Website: crate-barrel
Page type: newsletter-management
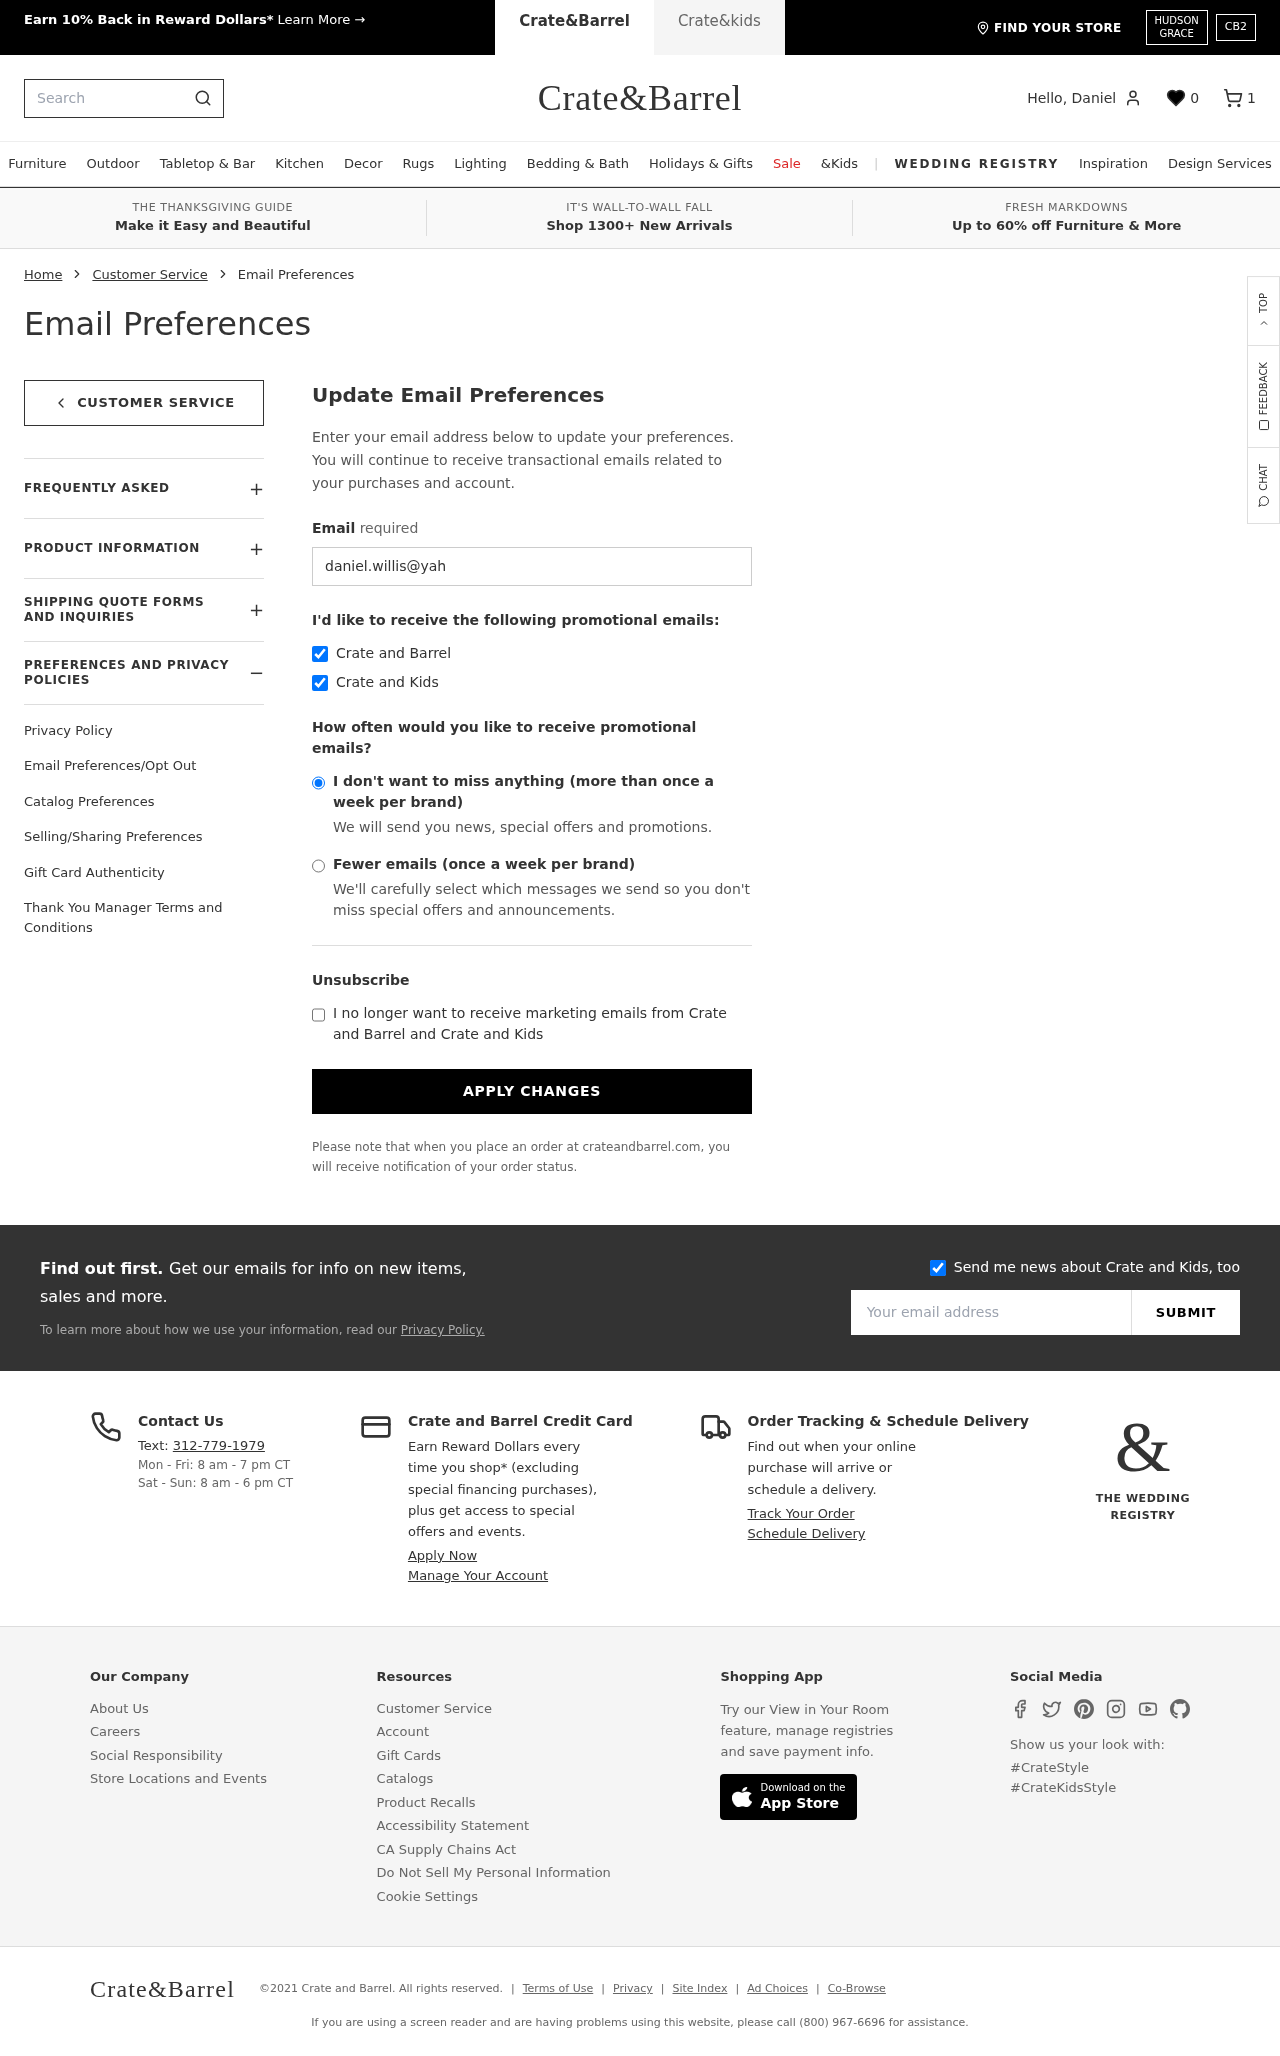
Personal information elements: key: PII_EMAIL
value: daniel.willis@yahoo.com
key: PII_FIRSTNAME
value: Daniel
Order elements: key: ORDER_NUM_ITEMS
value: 1
Search elements: key: HEADER_SEARCH
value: Search
Other elements: key: FAVORITES_COUNT
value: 0